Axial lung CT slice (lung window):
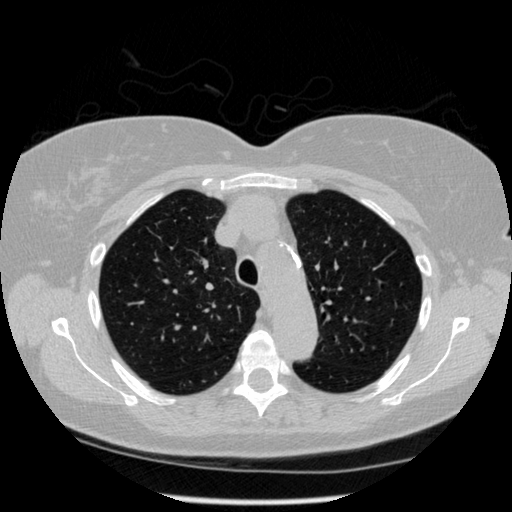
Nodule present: no